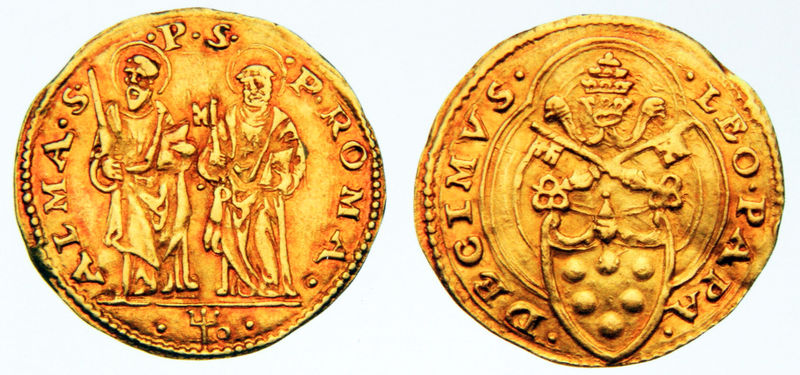
Titel: links: ein Giulio unter Julius II. (amt. 1503-1513), rechts: ein Ducato papale unter Leo X. (amt. 1513-1521)
Künstler: Münzstätte Rom Kirchenstaat
Standort: Berlin
Institution: Staatliche Museen Preußischer Kulturbesitz, Münzkabinett
Schlagwörter: umhang, menschen, männer, zeichen, bart, kleidung, kirche, gold, krone, rund, relief, schrift, italien, zwei, stab, schriftzug, rand, könig, papst, leuchter, metall, foto, schild, geld, druck, kupfer, schwert, text, kugeln, rom, vorderseite, stück, wappen, heiligenschein, seiten, florenz, vatikan, heiliger, mitra, mönche, tiara, heilige, schlüssel, medaille, emblem, petrus, leo, römisch, münze, medici, latein, roma, lateinisch, hinterseite, münzen, apostel, paulus, dreizack, decimus, papa, papst leo, firugen, taler, zahlungsmittel, goldmünzen, röm, münte, mäche, alma, ps, voderseite, ämünzen